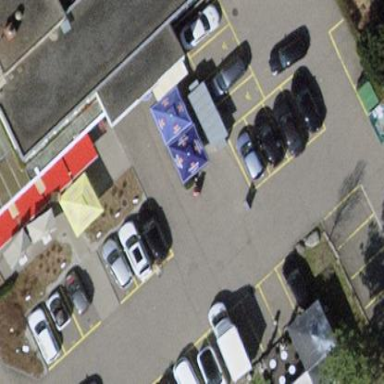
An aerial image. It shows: Street side parking area.